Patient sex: M
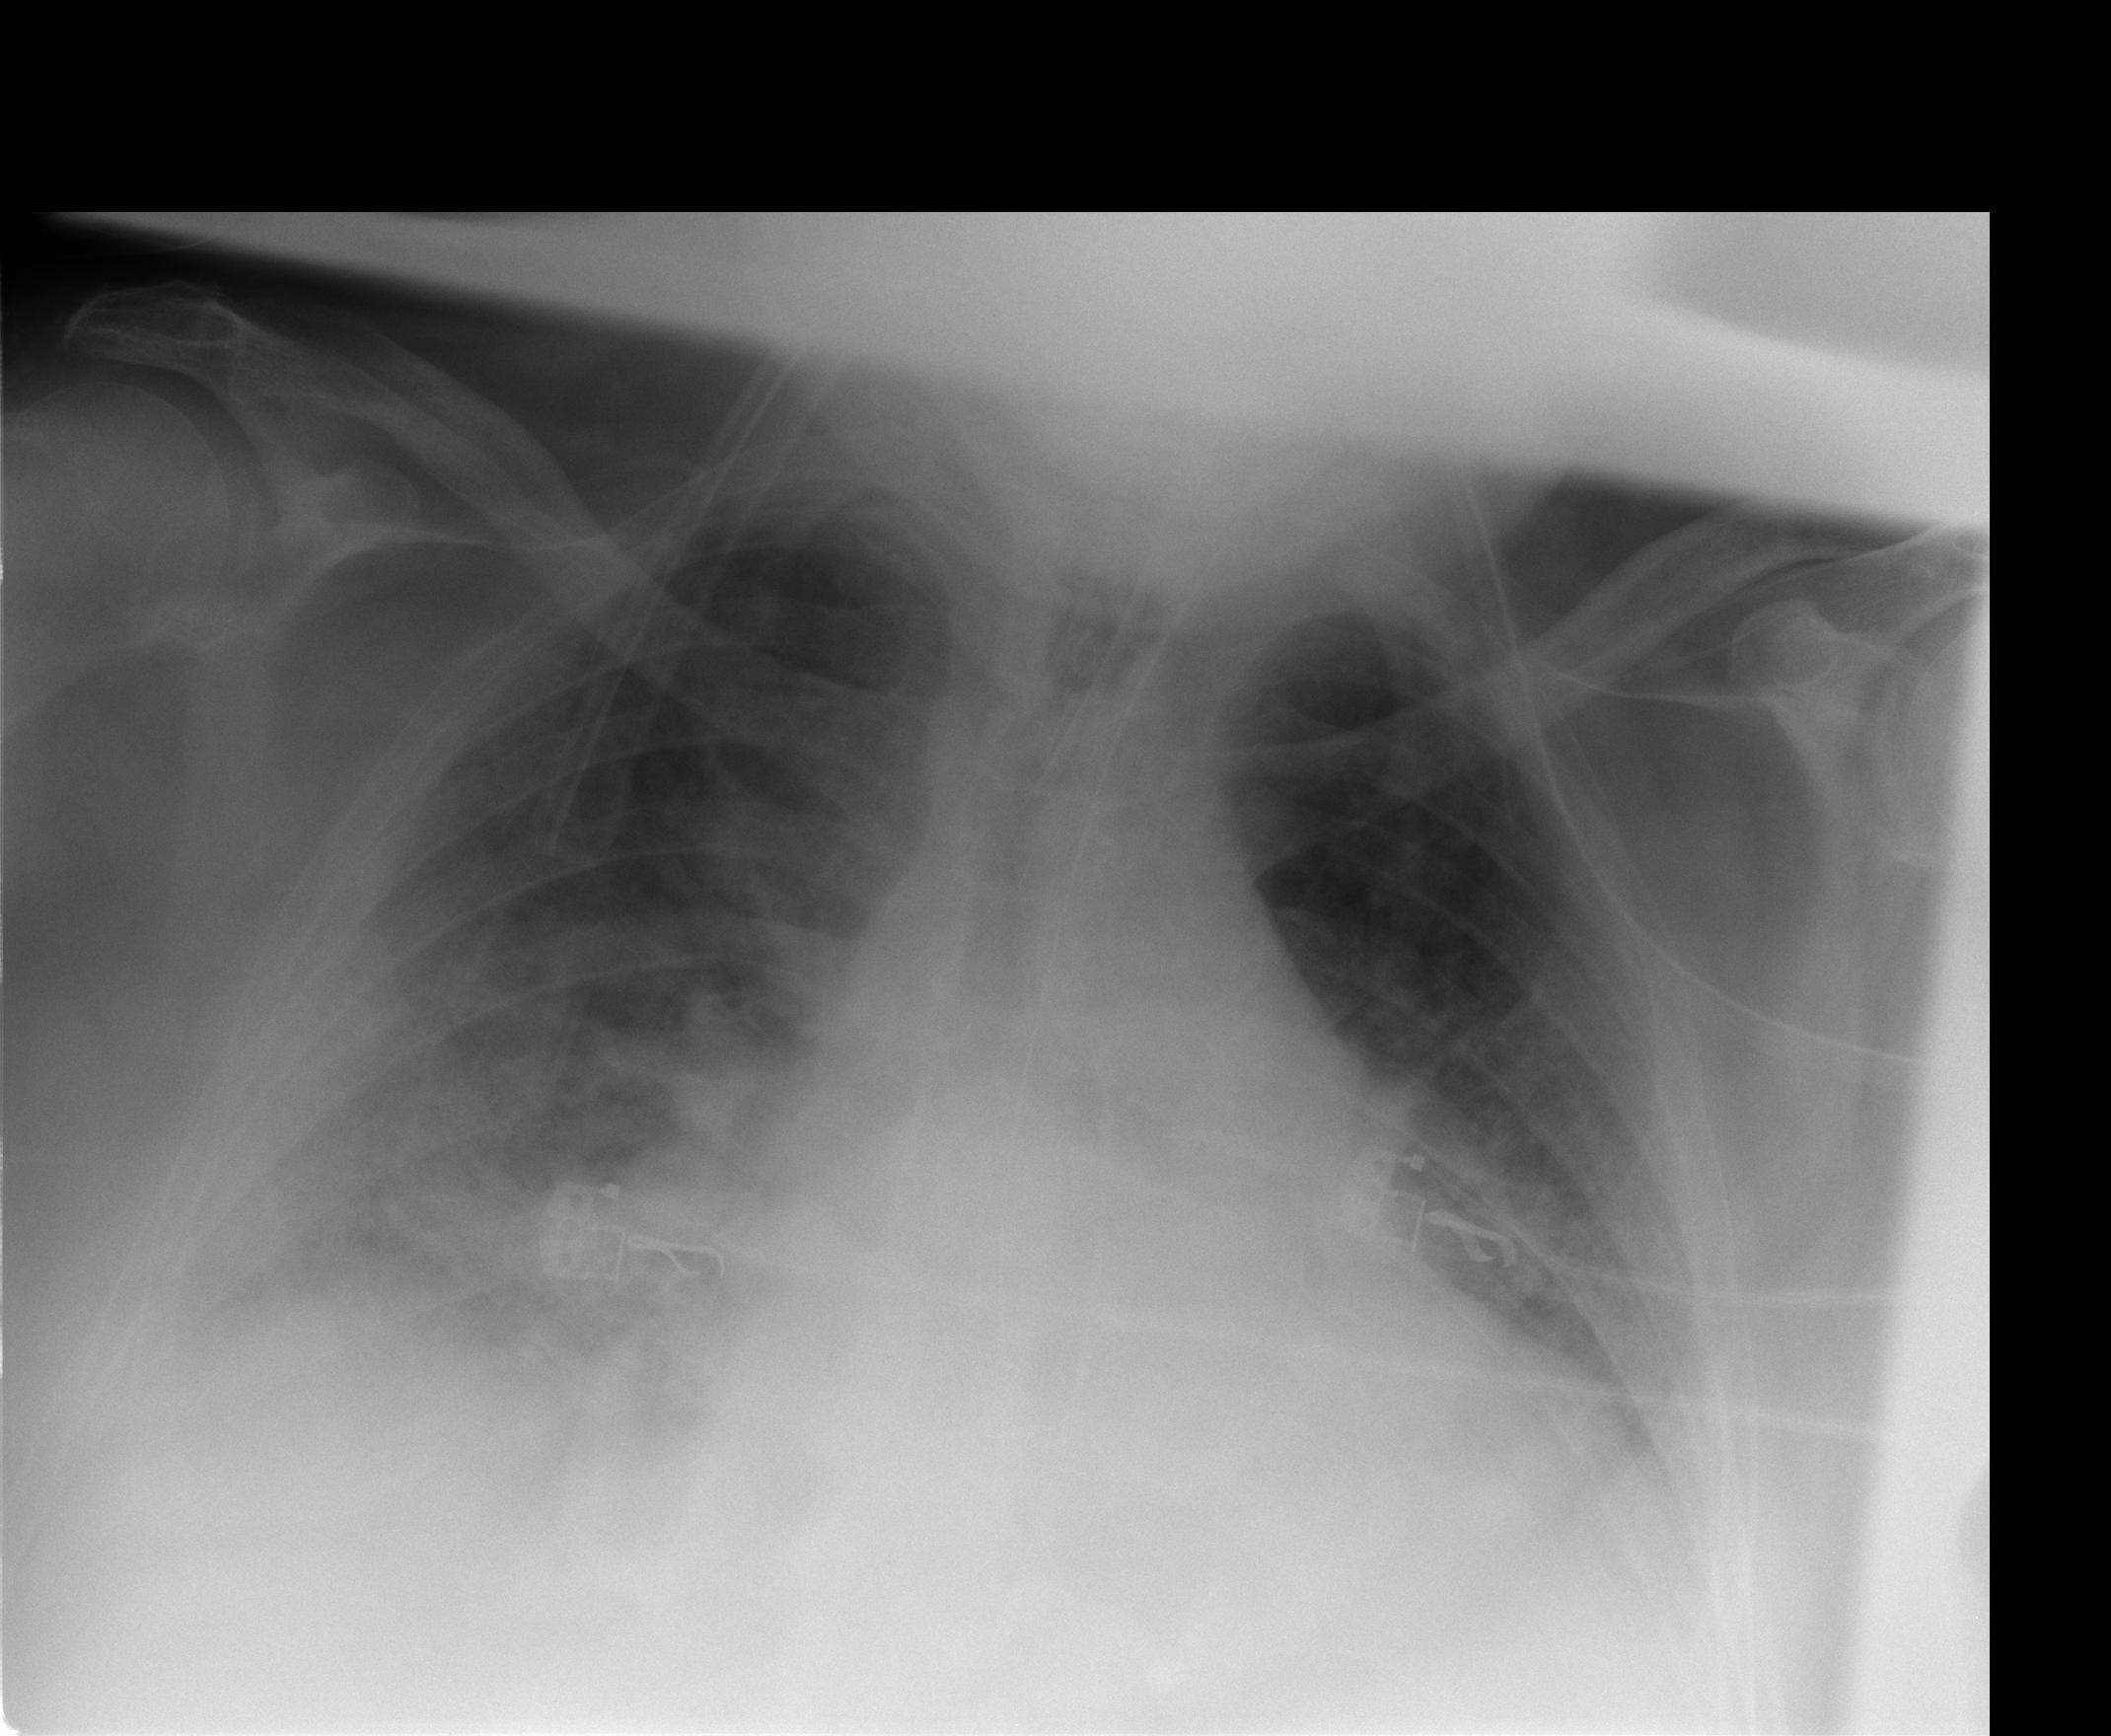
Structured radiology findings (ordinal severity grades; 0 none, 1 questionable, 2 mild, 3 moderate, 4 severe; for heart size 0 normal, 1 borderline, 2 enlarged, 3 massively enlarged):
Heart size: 0
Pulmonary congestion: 2
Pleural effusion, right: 2
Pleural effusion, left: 2
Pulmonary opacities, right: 2
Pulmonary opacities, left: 2
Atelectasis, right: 2
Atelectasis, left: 2